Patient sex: M
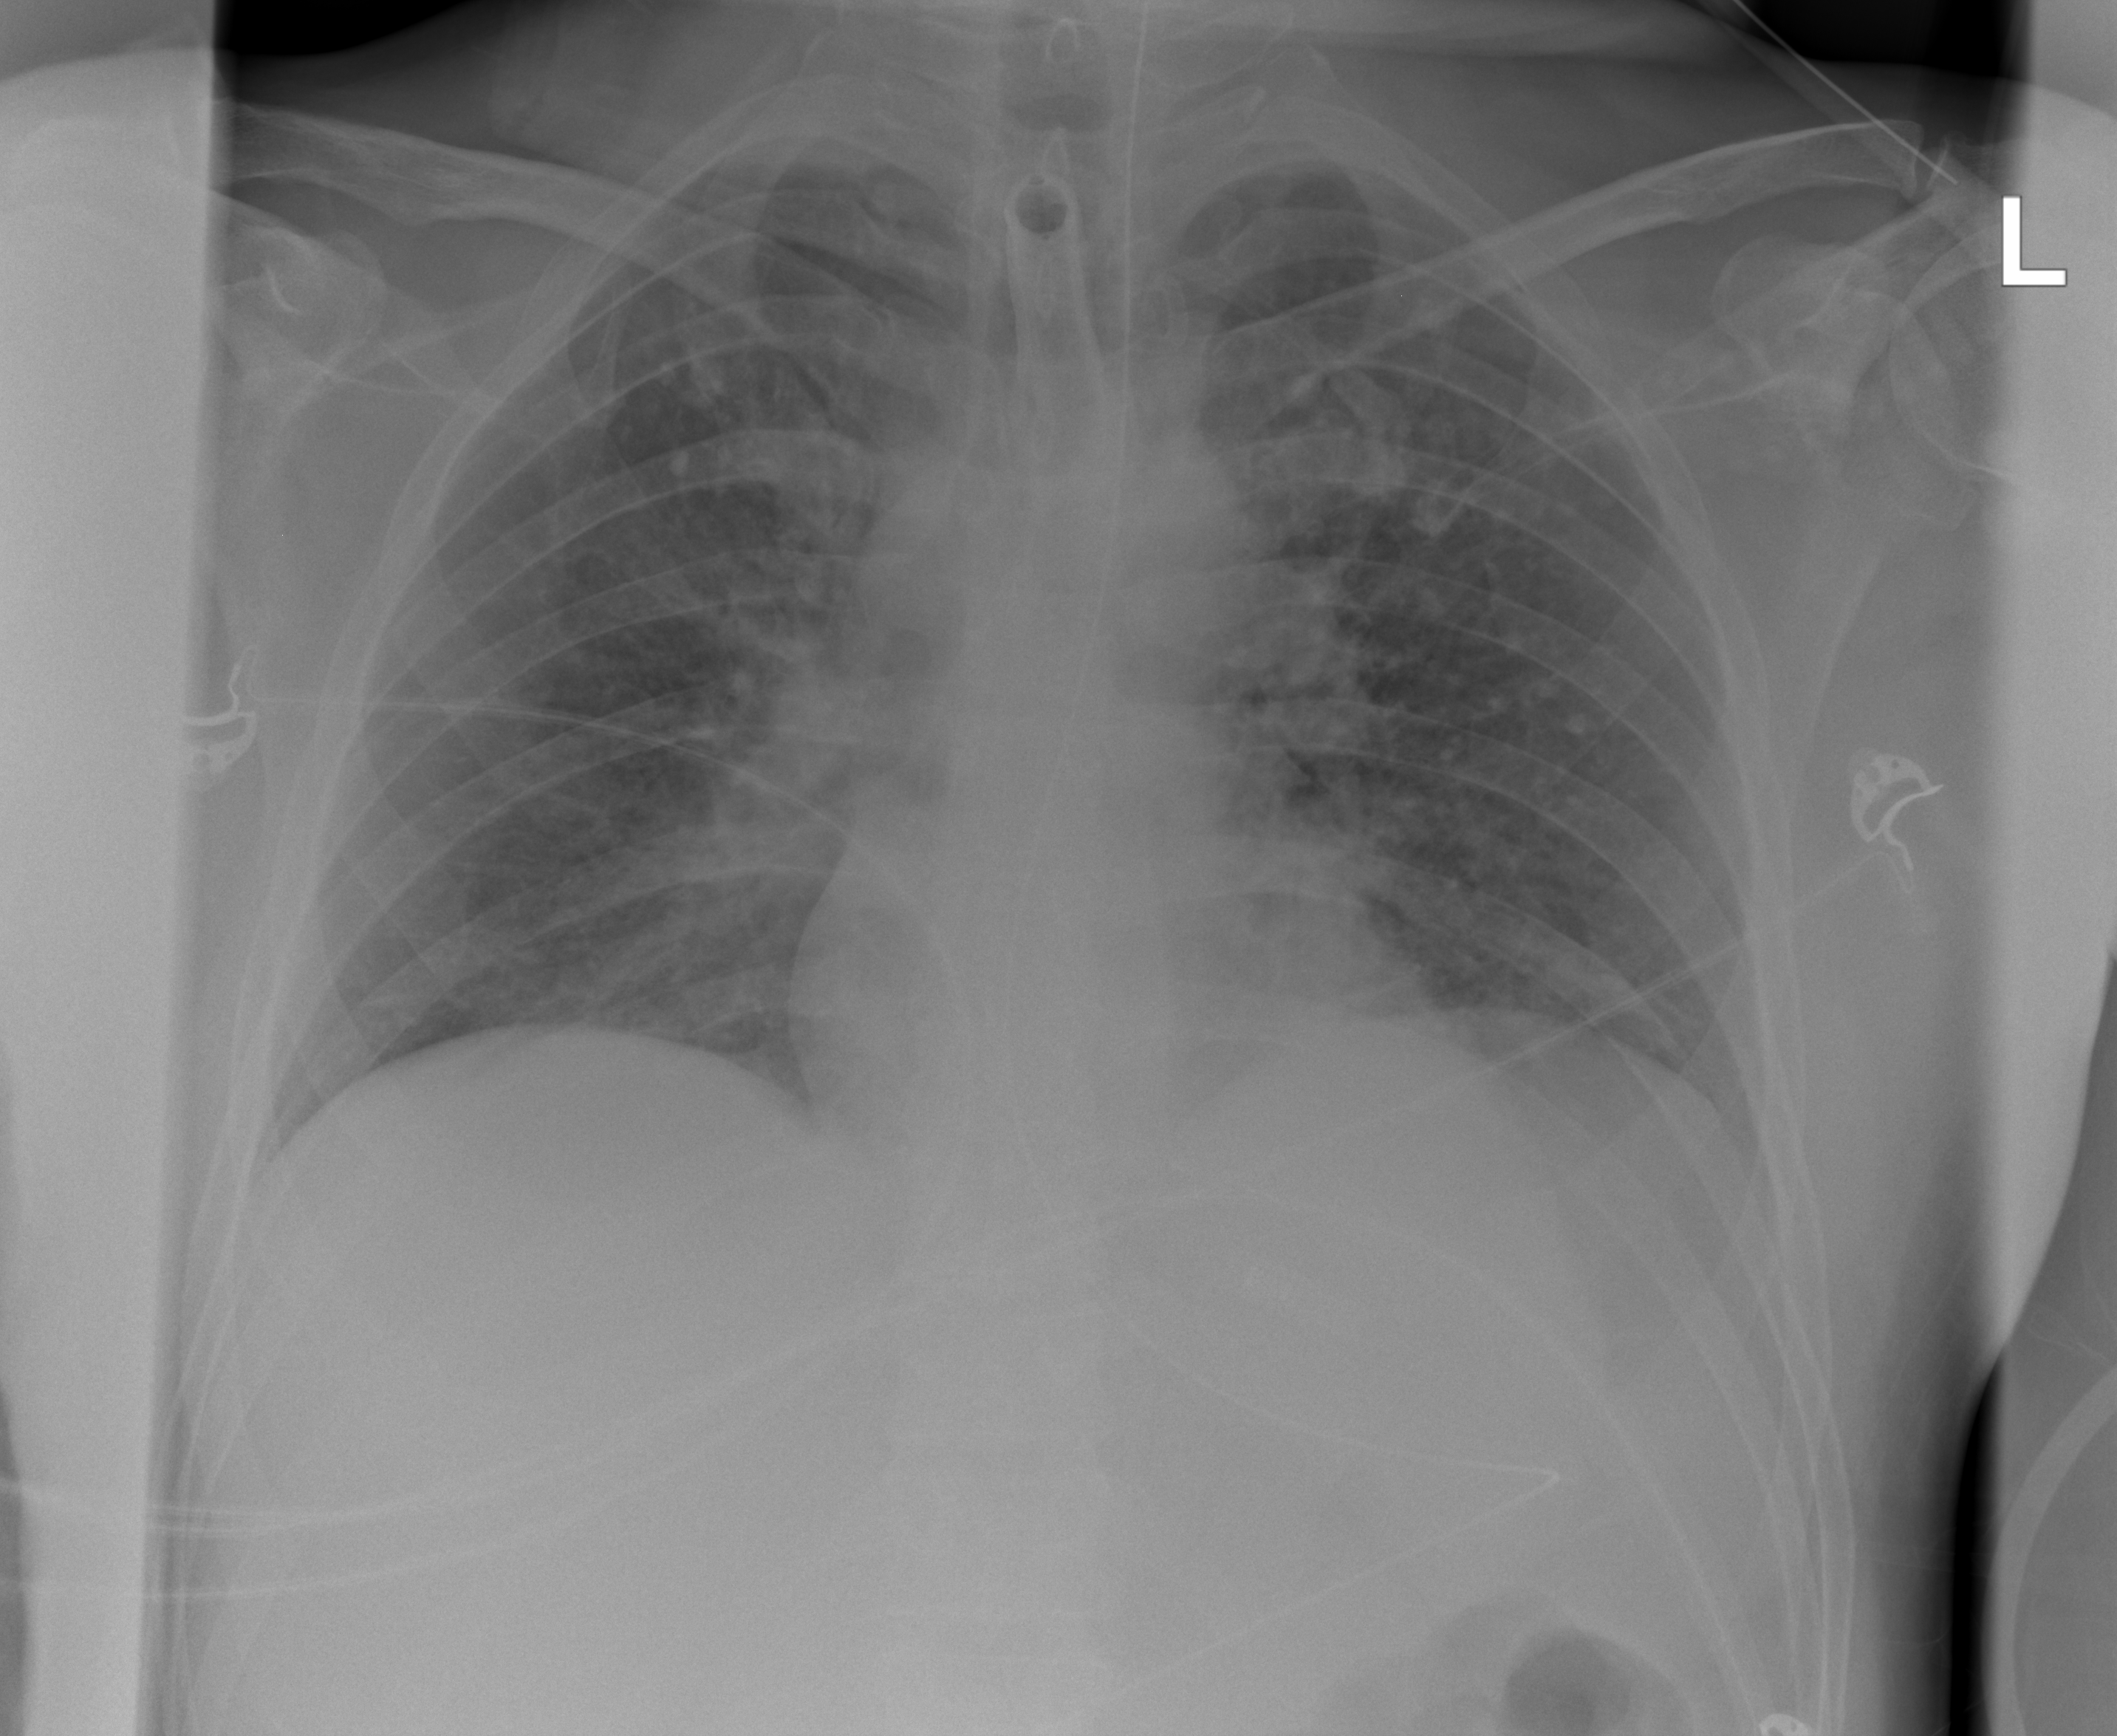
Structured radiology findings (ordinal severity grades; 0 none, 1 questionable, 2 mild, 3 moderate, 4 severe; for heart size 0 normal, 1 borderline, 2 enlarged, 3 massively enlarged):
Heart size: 0
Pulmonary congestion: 2
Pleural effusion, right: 0
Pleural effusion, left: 0
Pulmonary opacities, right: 2
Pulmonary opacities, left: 2
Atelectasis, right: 2
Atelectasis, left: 2